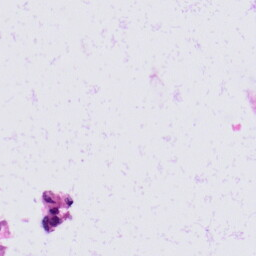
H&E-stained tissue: Skin